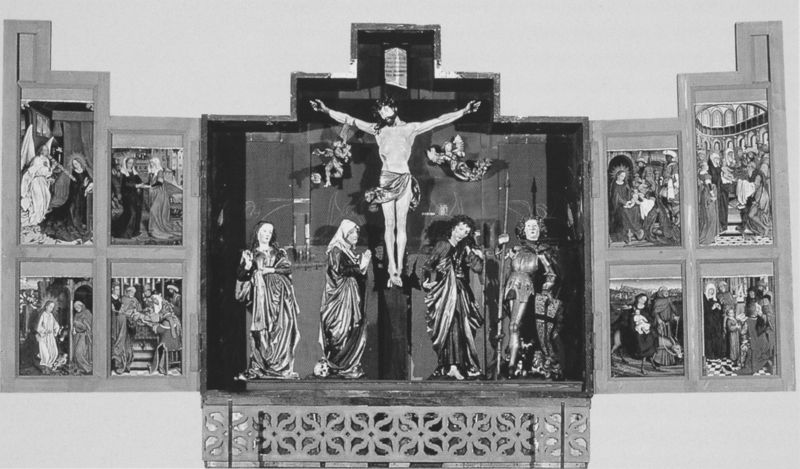
Titel: Rekonstruktion des ursprünglichen Zustandes des Nördlinger Hochaltars (1972)
Künstler: Niclas Gerhaerts von Leyden
Standort: München
Institution: Bayerisches  Landesamt für Denkmalpflege
Schlagwörter: flügel, gemälde, weiß, frauen, menschen, fenster, frau, grau, holz, männer, schwarz, tuch, alt, falten, inkarnat, johannes, innenraum, felder, gitter, kirche, interieur, gewänder, kind, esel, engel, kopfbedeckung, farbig, bilder, figuren, treppe, lanze, inschrift, ornamente, stufen, nagel, nägel, foto, fotografie, photographie, vier, schild, lendentuch, kreuz, schweben, schwarzweiss, fliesen, soldat, pilatus, beten, ritter, rüstung, altar, hochaltar, schnitzerei, kasten, photo, vorderseite, heiligenschein, skulpturen, leib, plastiken, statuen, gotisch, christus, jesus, kreuzigung, christlich, mittelalter, kruzifix, tempel, elisabeth, heilige, speer, gefasst, geöffnet, anbeten, maria, madonna, magdalena, anbetung, gekreuzigt, maria magdalena, putti, szenen, schrein, geschnitzt, schnitzwerk, heimsuchung, christi, josef, joseph, verkündigung, georg, geburt, rekonstruktion, tryptichon, gesprenge, predella, retabel, flügelaltar, jeses, triptychon, apostel, gabriel, passion, flucht nach ägypten, inri, episoden, altarretabel, mittelschrein, schnitzfiguren, aufgeklappt, holzschnitzerei, ausenflügel, außentafel, corpus, darbringung im tempel, figurenaltar, flüglaltar, heilieg drei könige, jesus christur, lazerus, beschneidung, lebensgeschichte, tri..., kreutzigung